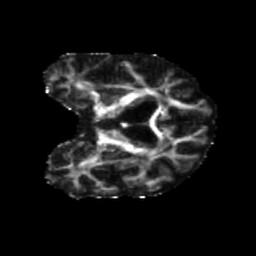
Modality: FA
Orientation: coronal
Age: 66
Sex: female
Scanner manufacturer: siemens
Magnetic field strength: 3 T
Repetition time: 5.25 s
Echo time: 0.08 s